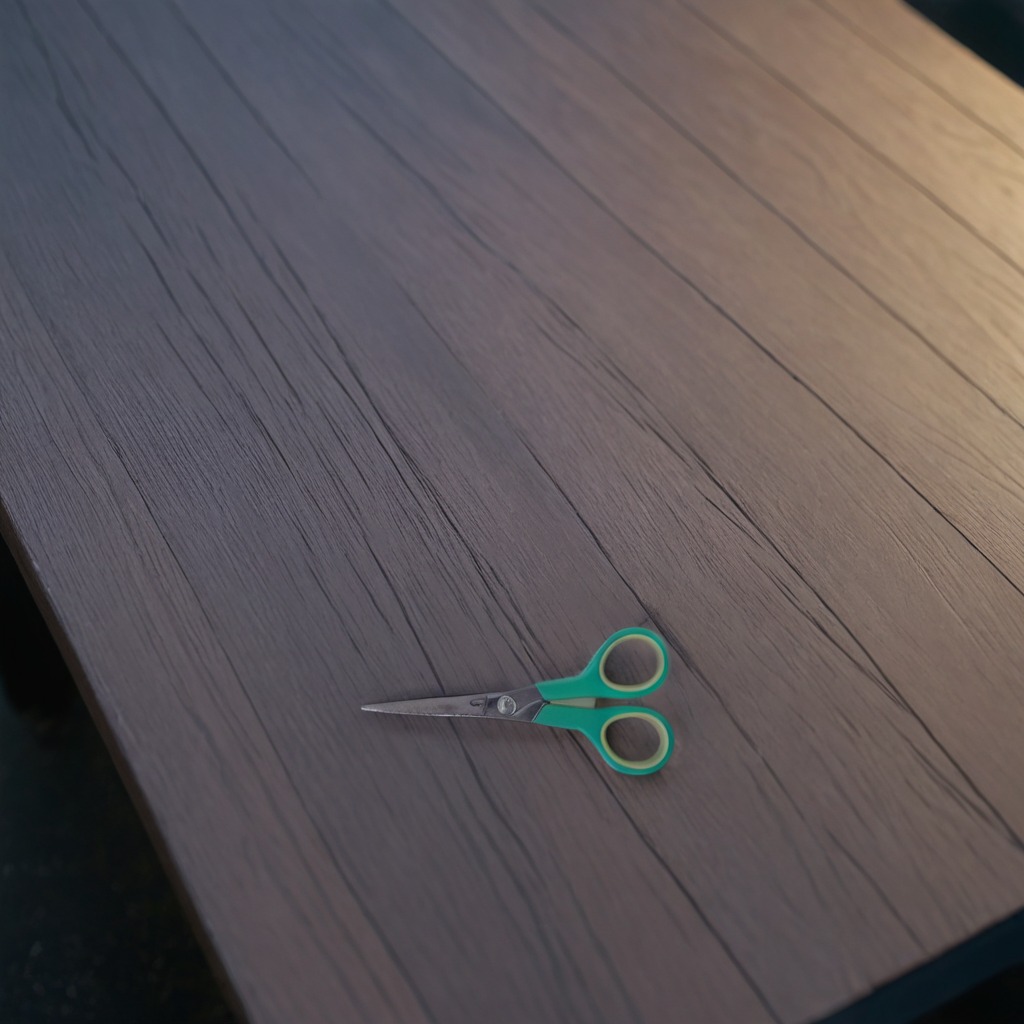
A scissor is lying on the old table with faint burn marks in a small garage at twilight.